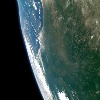
Label: land